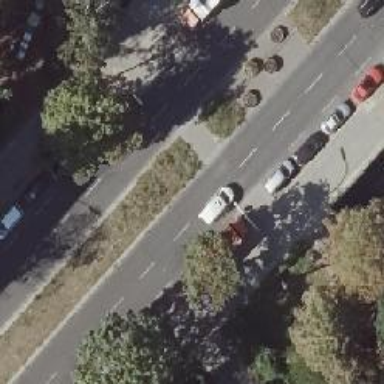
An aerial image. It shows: Secondary road with asphalt surface. There is parallel on-street parking on the right lane.